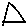
Label: triangle